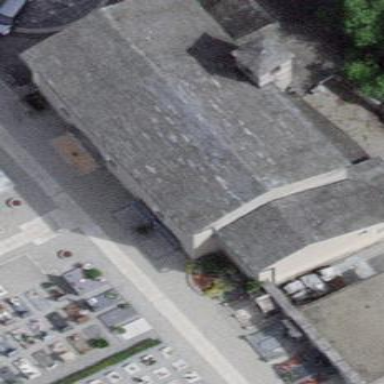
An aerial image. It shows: Church which is place of worship.